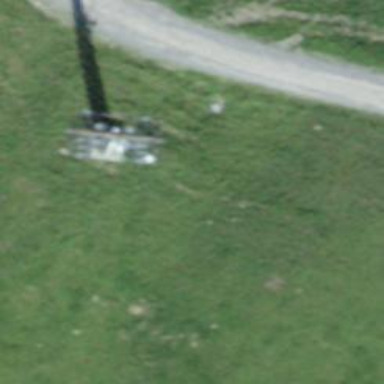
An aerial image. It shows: Pylon for aerialway.